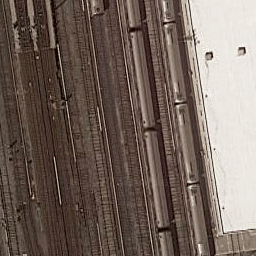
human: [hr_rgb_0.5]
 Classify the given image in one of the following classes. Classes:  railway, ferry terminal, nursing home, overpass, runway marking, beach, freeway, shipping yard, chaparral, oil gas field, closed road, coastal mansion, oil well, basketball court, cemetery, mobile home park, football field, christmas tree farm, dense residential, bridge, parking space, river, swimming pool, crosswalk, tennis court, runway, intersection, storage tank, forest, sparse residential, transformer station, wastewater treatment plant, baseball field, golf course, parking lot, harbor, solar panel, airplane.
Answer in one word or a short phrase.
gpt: railway